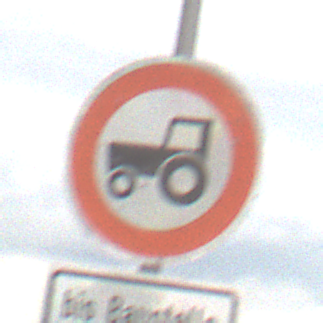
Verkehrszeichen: VerbotKraftfahrzeugeZuegeNichtSchneller25
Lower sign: SonstigeFahrzeugePersonengruppenFrei2
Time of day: MorningAfternoon
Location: Outdoor (Nature)
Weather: Overcast
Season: NotSpecified
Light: Natural